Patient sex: M
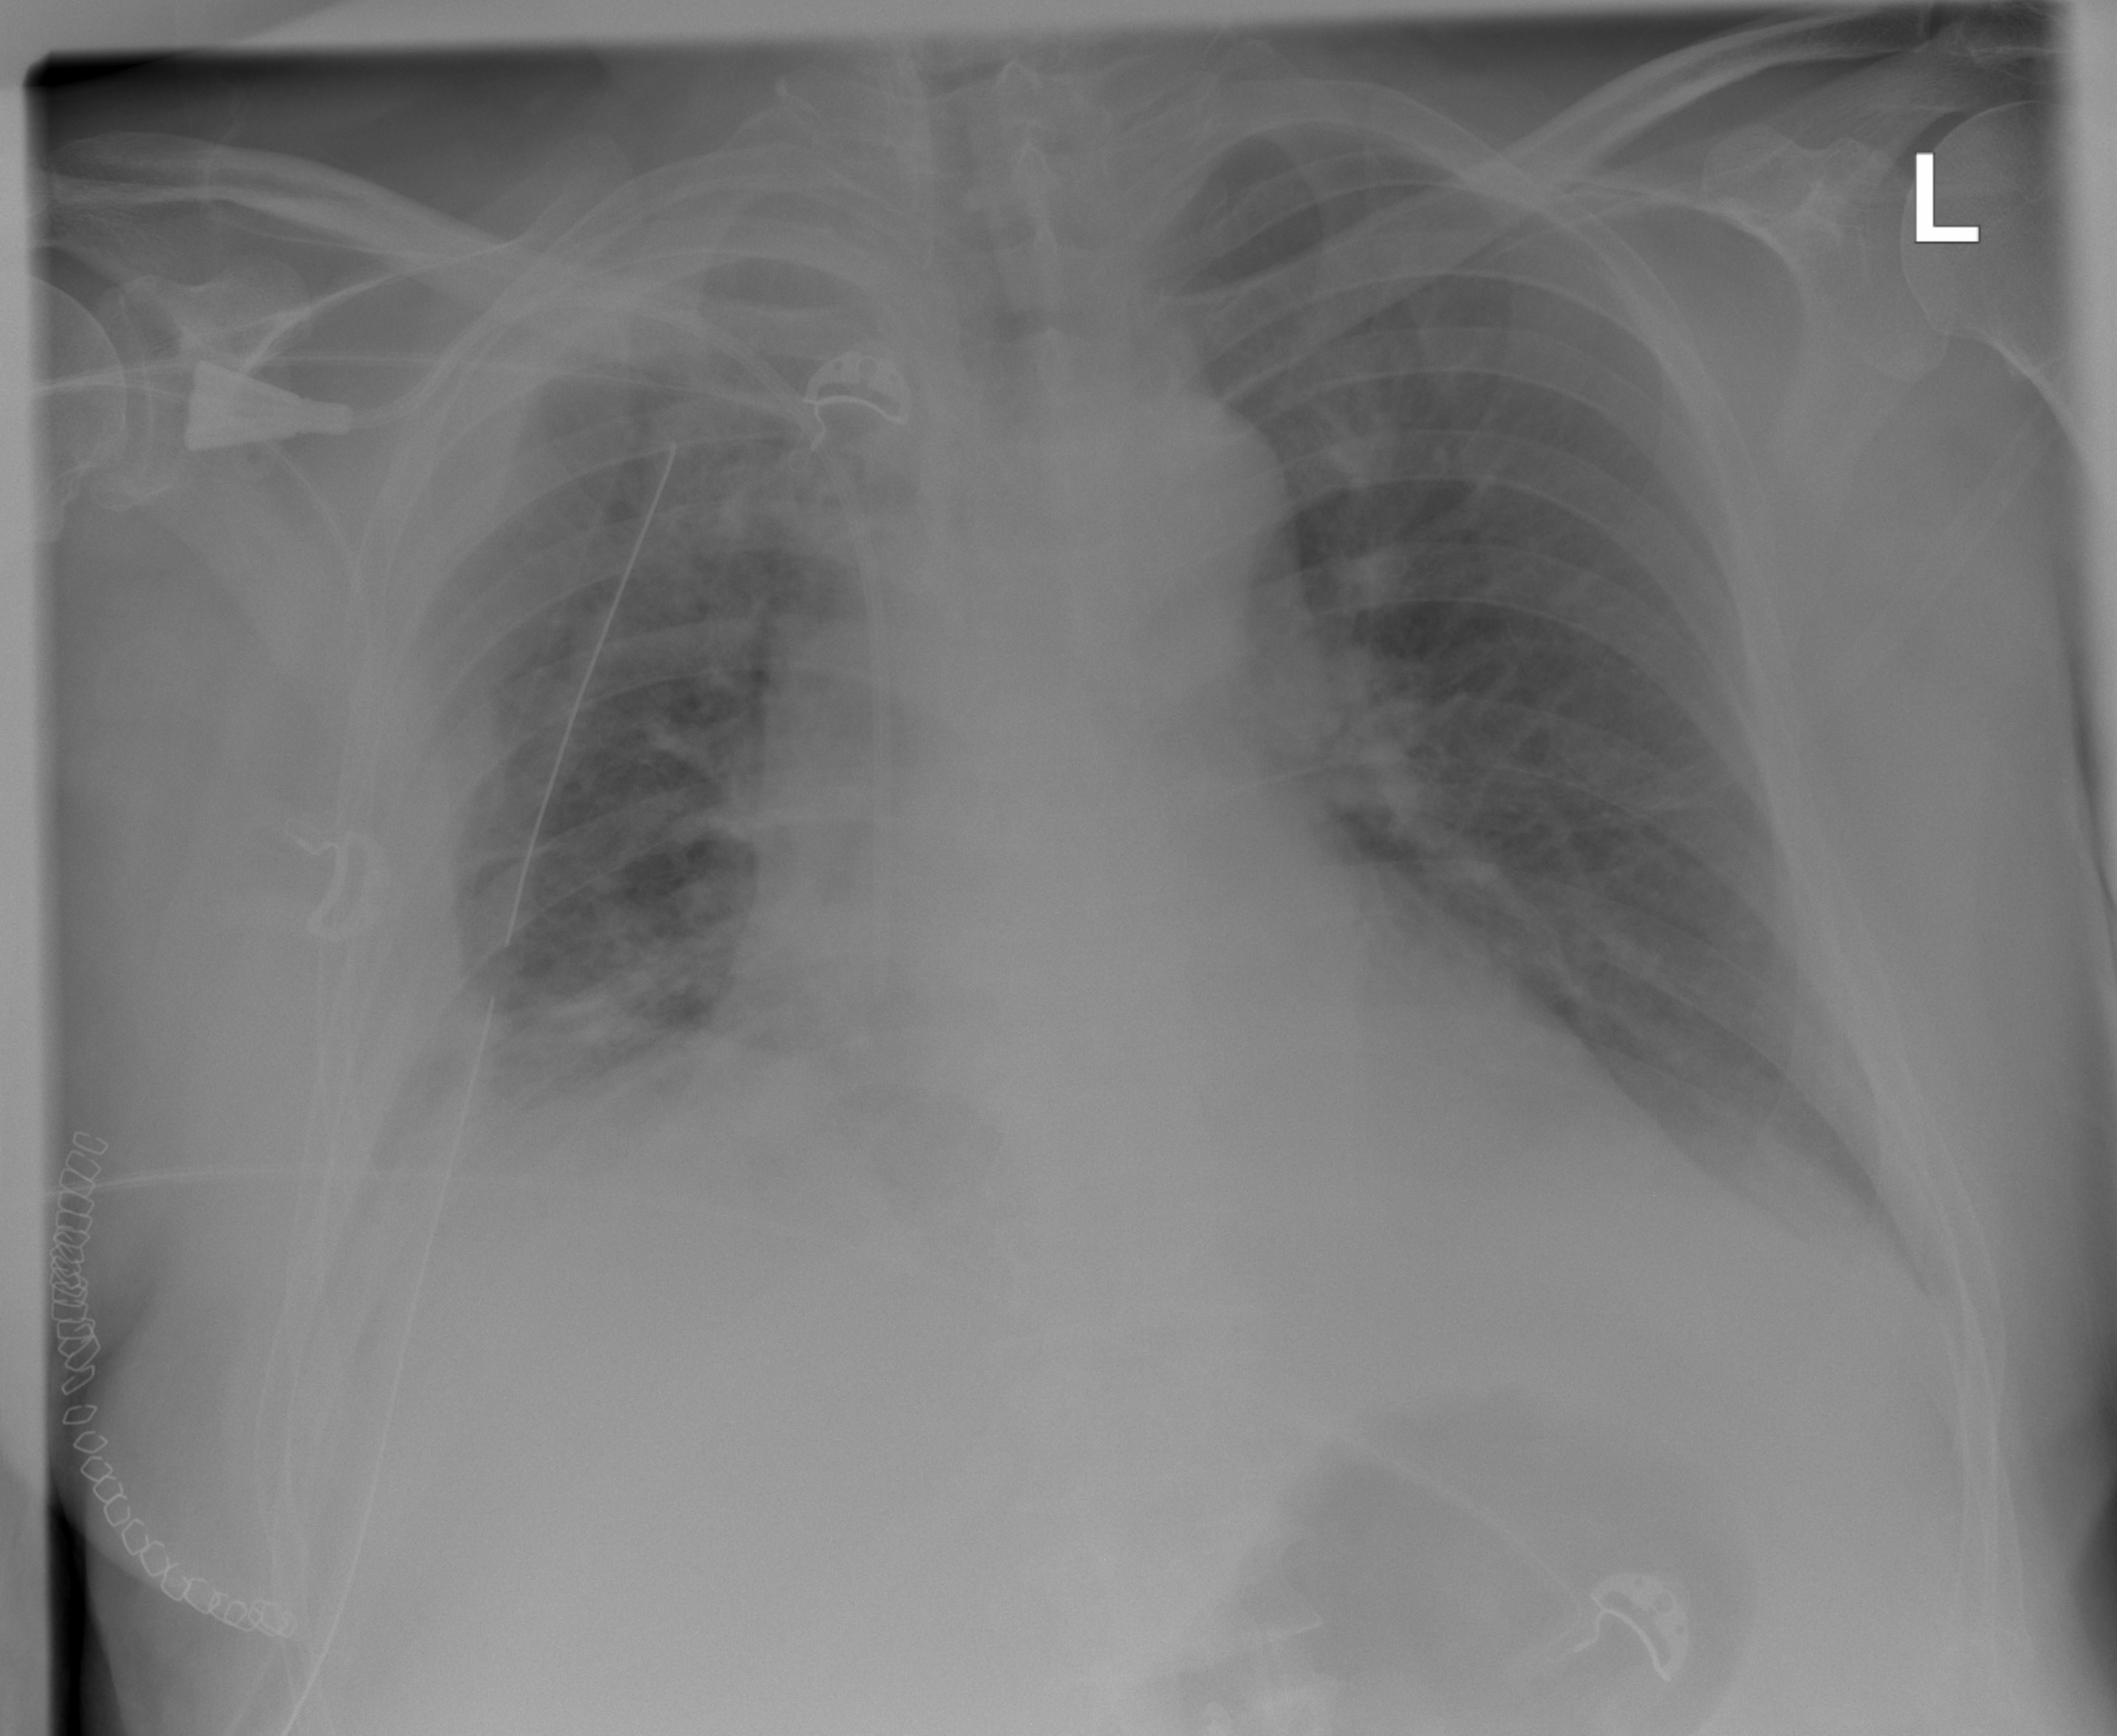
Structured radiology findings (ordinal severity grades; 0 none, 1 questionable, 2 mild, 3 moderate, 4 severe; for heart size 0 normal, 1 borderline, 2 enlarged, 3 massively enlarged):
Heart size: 1
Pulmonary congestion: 2
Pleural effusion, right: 3
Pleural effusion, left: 1
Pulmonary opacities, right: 2
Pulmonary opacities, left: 0
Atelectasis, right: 3
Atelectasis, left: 2